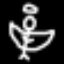
Label: angel